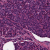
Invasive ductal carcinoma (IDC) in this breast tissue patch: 1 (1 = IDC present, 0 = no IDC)